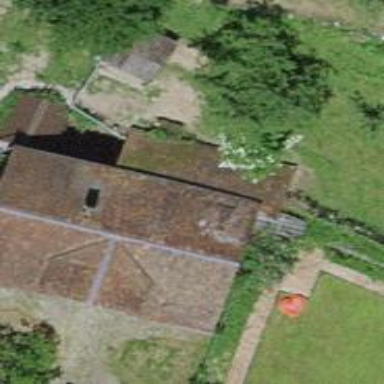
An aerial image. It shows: Barn.